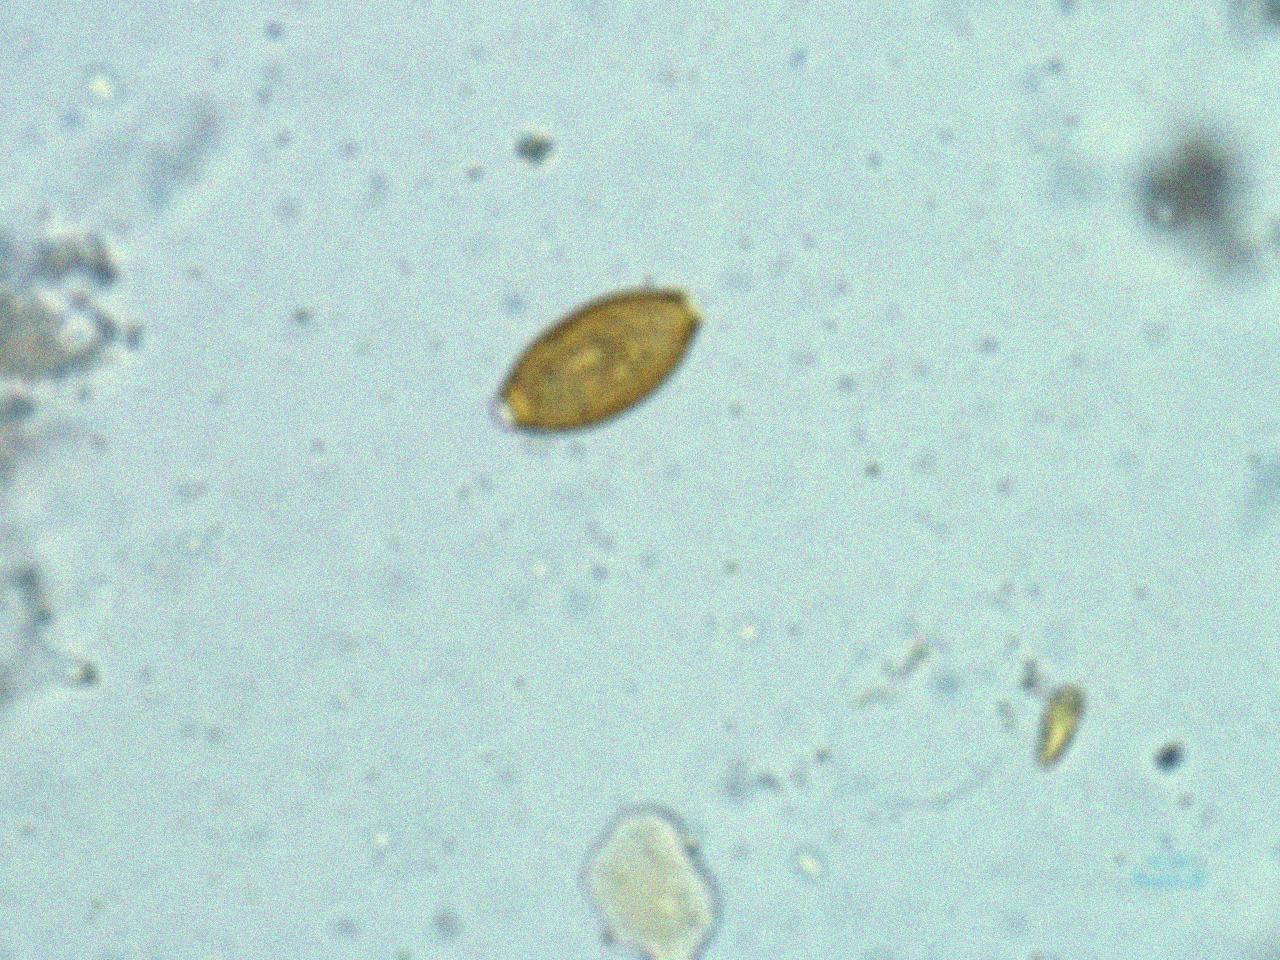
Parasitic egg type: Trichuris trichiura